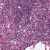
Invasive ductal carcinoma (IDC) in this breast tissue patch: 1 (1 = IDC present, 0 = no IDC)